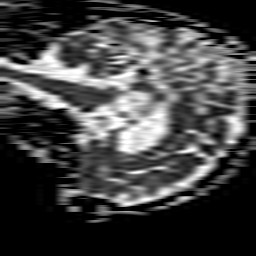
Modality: ADC
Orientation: sagittal
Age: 67
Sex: male
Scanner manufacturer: philips
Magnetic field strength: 1.5 T
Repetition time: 3.646 s
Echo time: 0.09255 s